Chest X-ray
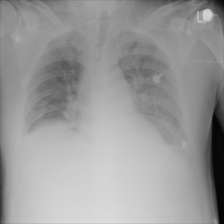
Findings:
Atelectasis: negative
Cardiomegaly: negative
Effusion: positive
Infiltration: negative
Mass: negative
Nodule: negative
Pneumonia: negative
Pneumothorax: negative
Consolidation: negative
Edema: negative
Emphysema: negative
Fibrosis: negative
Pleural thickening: negative
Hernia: negative